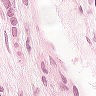
Metastatic tissue present: yes